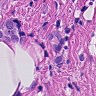
Metastatic tissue present: yes